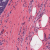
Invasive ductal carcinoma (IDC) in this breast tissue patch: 0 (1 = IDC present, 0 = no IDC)